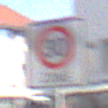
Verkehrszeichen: BeginnZone30
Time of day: MorningAfternoon
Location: Outdoor (Urban)
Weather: Clear
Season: NotSpecified
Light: Natural